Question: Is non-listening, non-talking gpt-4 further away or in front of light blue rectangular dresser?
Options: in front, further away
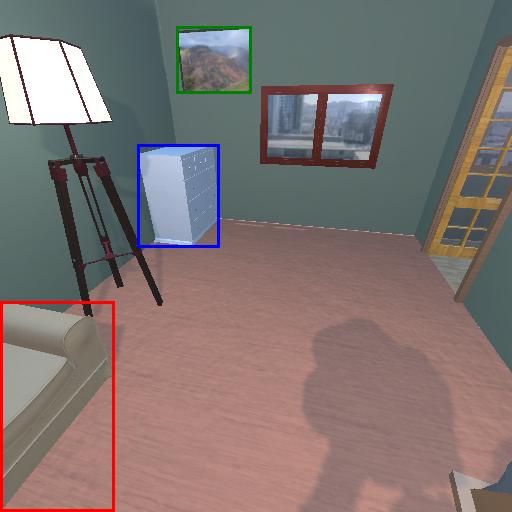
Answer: in front